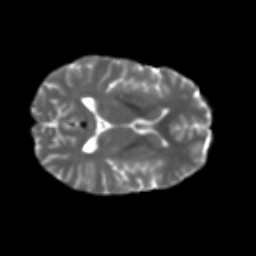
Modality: T2w
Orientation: axial
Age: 29
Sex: female
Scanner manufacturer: ge
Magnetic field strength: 3 T
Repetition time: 7.8 s
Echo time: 0.0606 s